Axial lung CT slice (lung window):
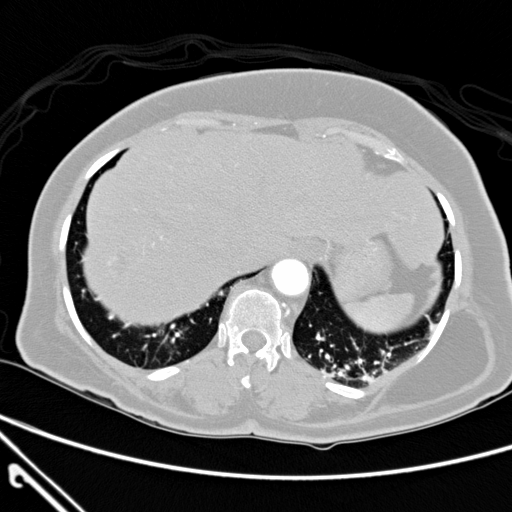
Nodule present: no